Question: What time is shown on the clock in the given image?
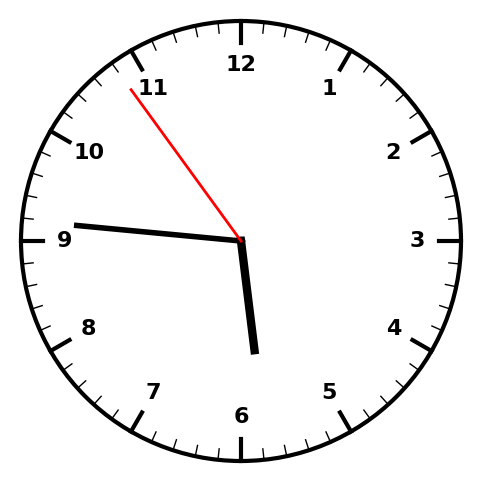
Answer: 05:45:54